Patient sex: F
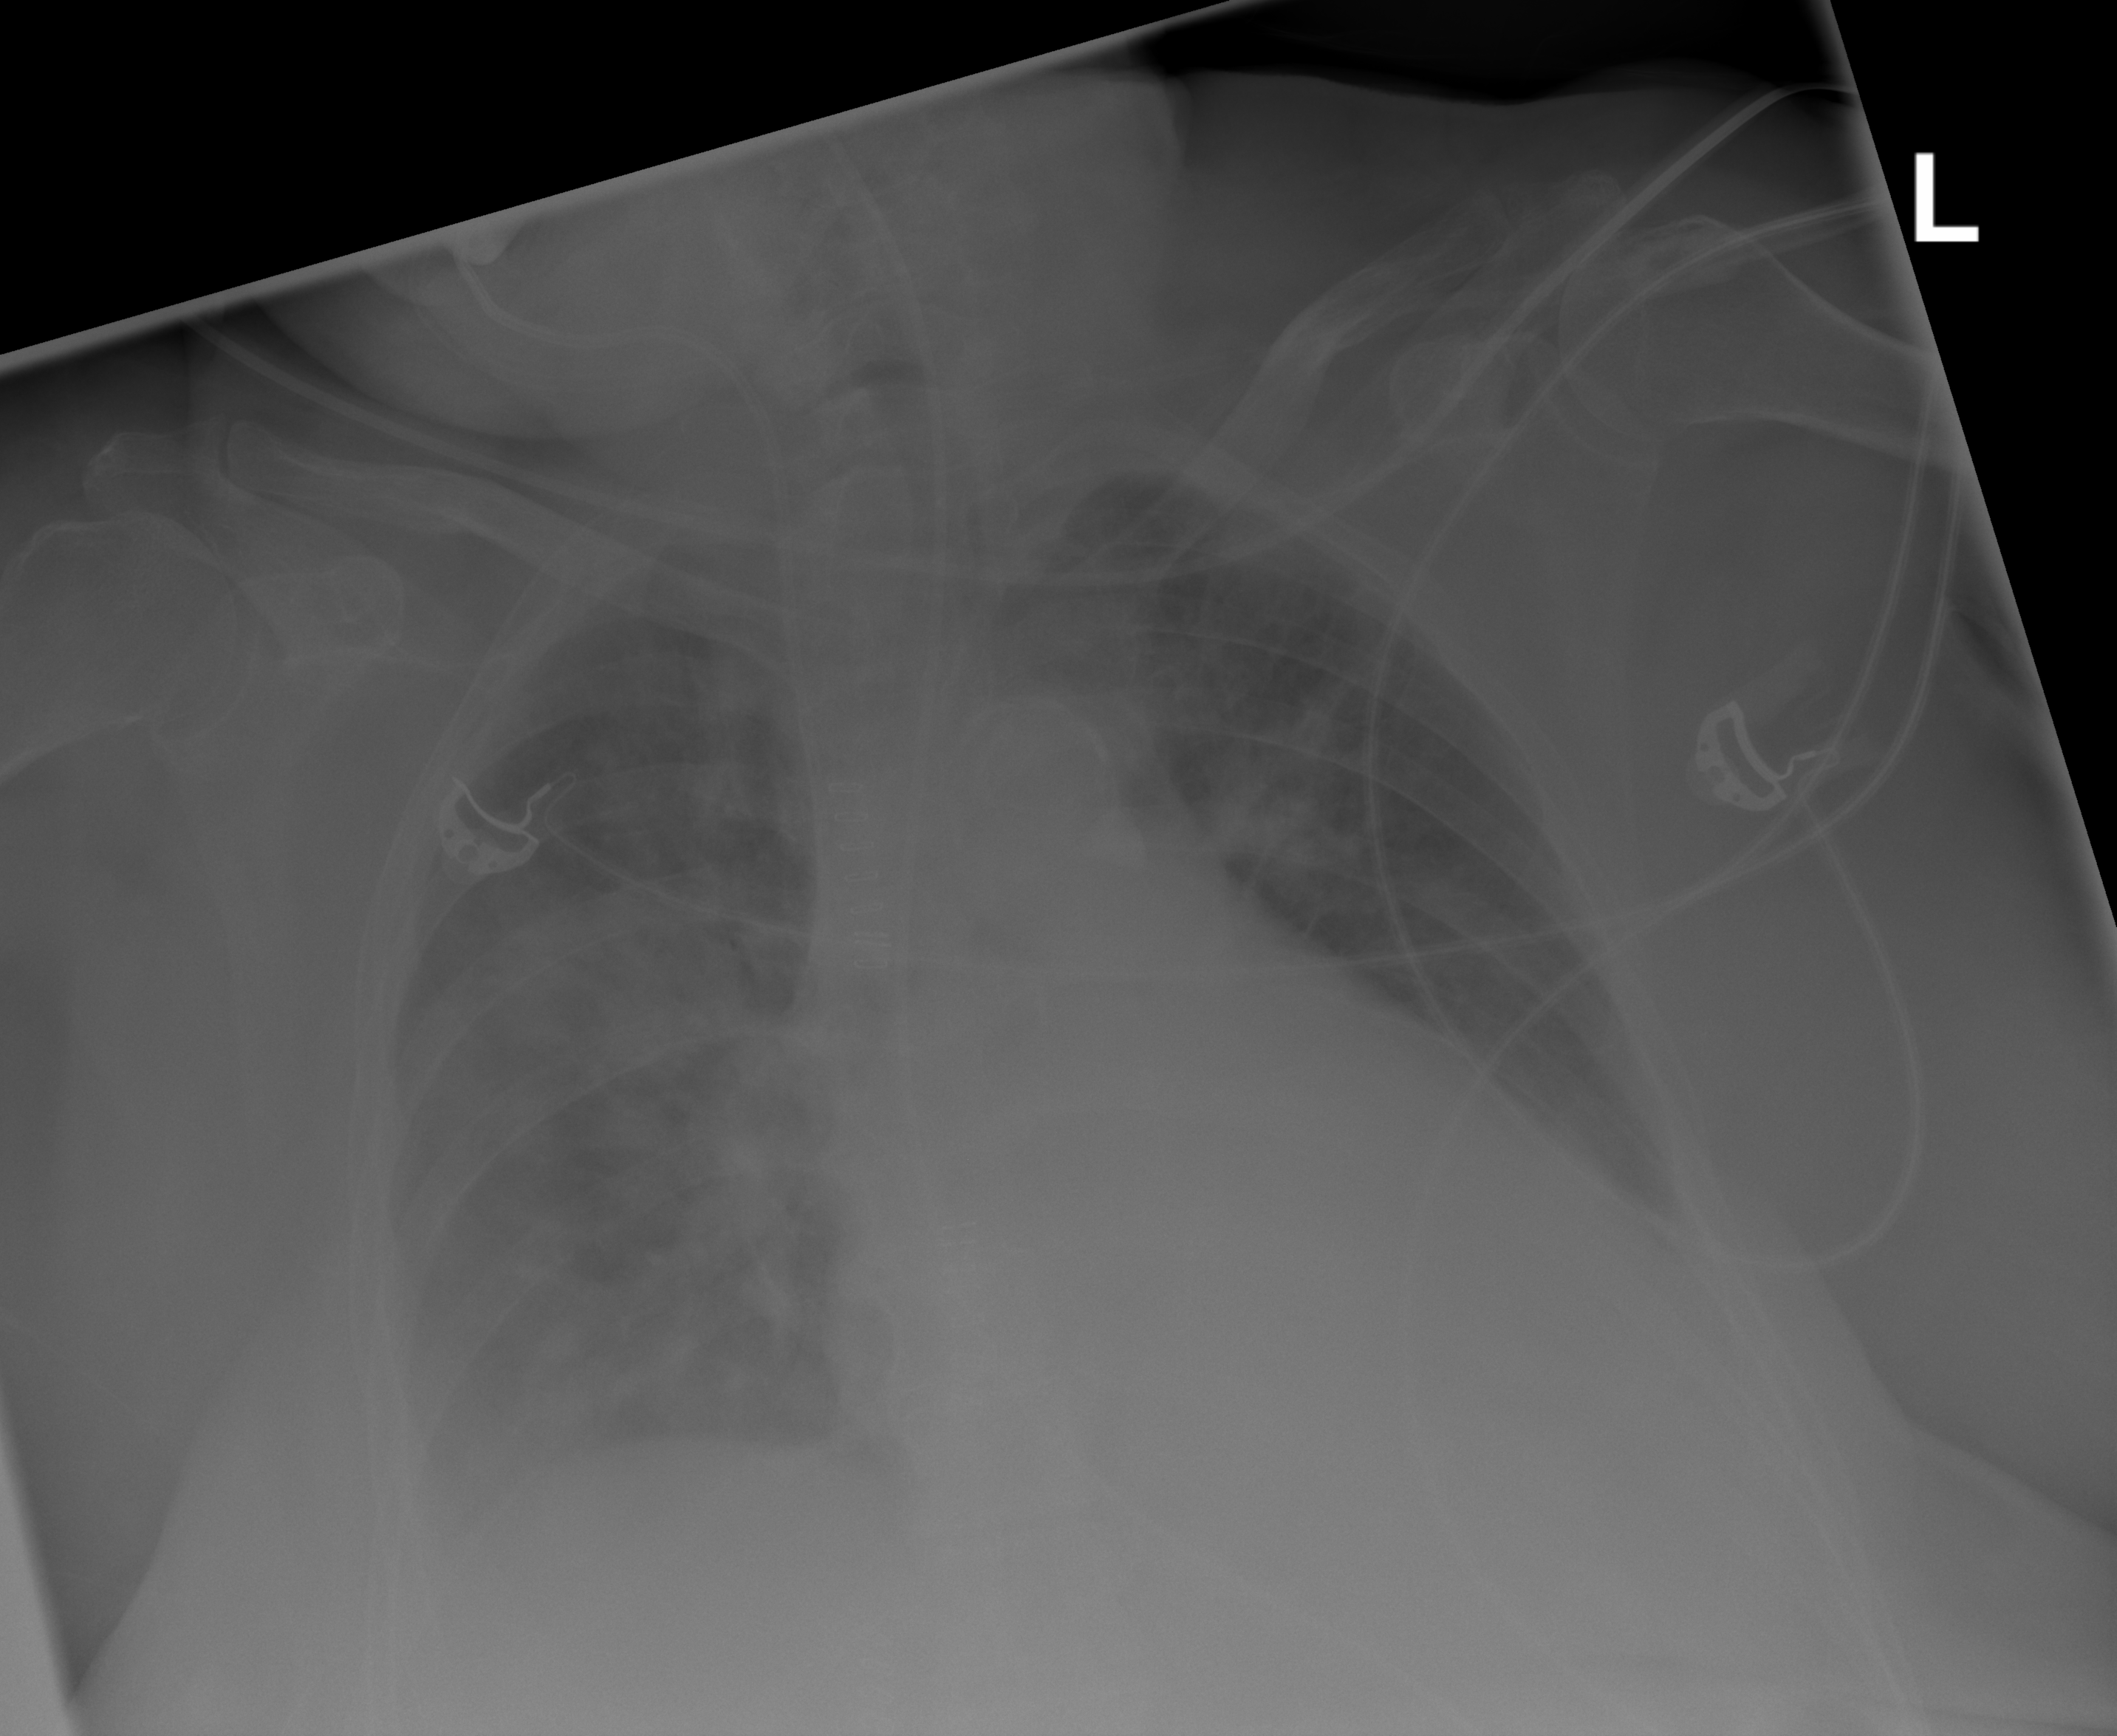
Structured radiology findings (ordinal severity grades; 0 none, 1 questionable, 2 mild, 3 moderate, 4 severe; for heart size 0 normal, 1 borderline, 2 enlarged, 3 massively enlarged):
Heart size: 2
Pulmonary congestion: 2
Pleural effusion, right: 2
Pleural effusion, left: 2
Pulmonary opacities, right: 0
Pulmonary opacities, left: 0
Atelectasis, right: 2
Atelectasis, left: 0